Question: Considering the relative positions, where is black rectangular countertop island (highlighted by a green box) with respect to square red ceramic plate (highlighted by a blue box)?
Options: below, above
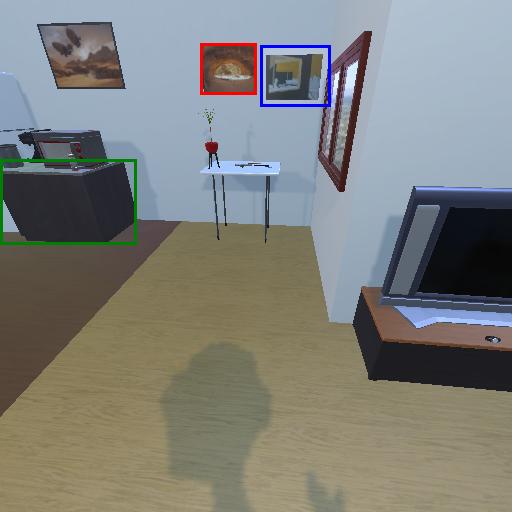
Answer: below